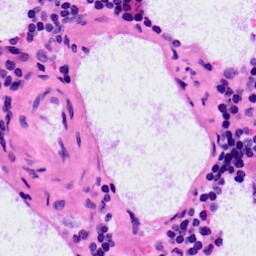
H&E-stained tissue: LymphNode